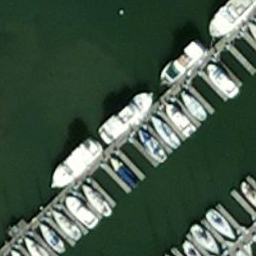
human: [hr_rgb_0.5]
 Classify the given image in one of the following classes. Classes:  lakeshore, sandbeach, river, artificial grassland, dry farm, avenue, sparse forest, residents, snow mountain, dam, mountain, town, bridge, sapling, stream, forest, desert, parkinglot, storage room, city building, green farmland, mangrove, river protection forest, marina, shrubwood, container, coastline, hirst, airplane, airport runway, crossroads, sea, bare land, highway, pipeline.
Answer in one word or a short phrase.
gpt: marina